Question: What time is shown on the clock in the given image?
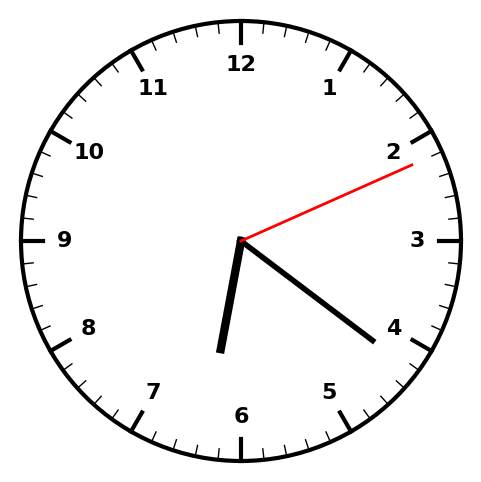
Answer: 06:21:11